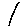
Label: line